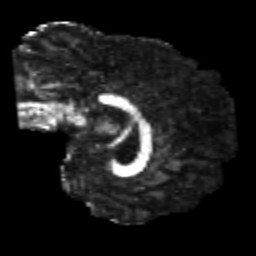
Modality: FA
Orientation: sagittal
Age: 22
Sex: male
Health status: healthy
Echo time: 0.074 s